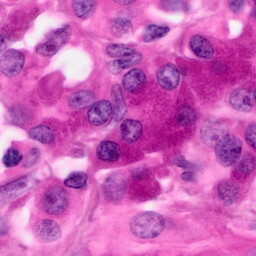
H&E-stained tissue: Pancreatic